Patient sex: M
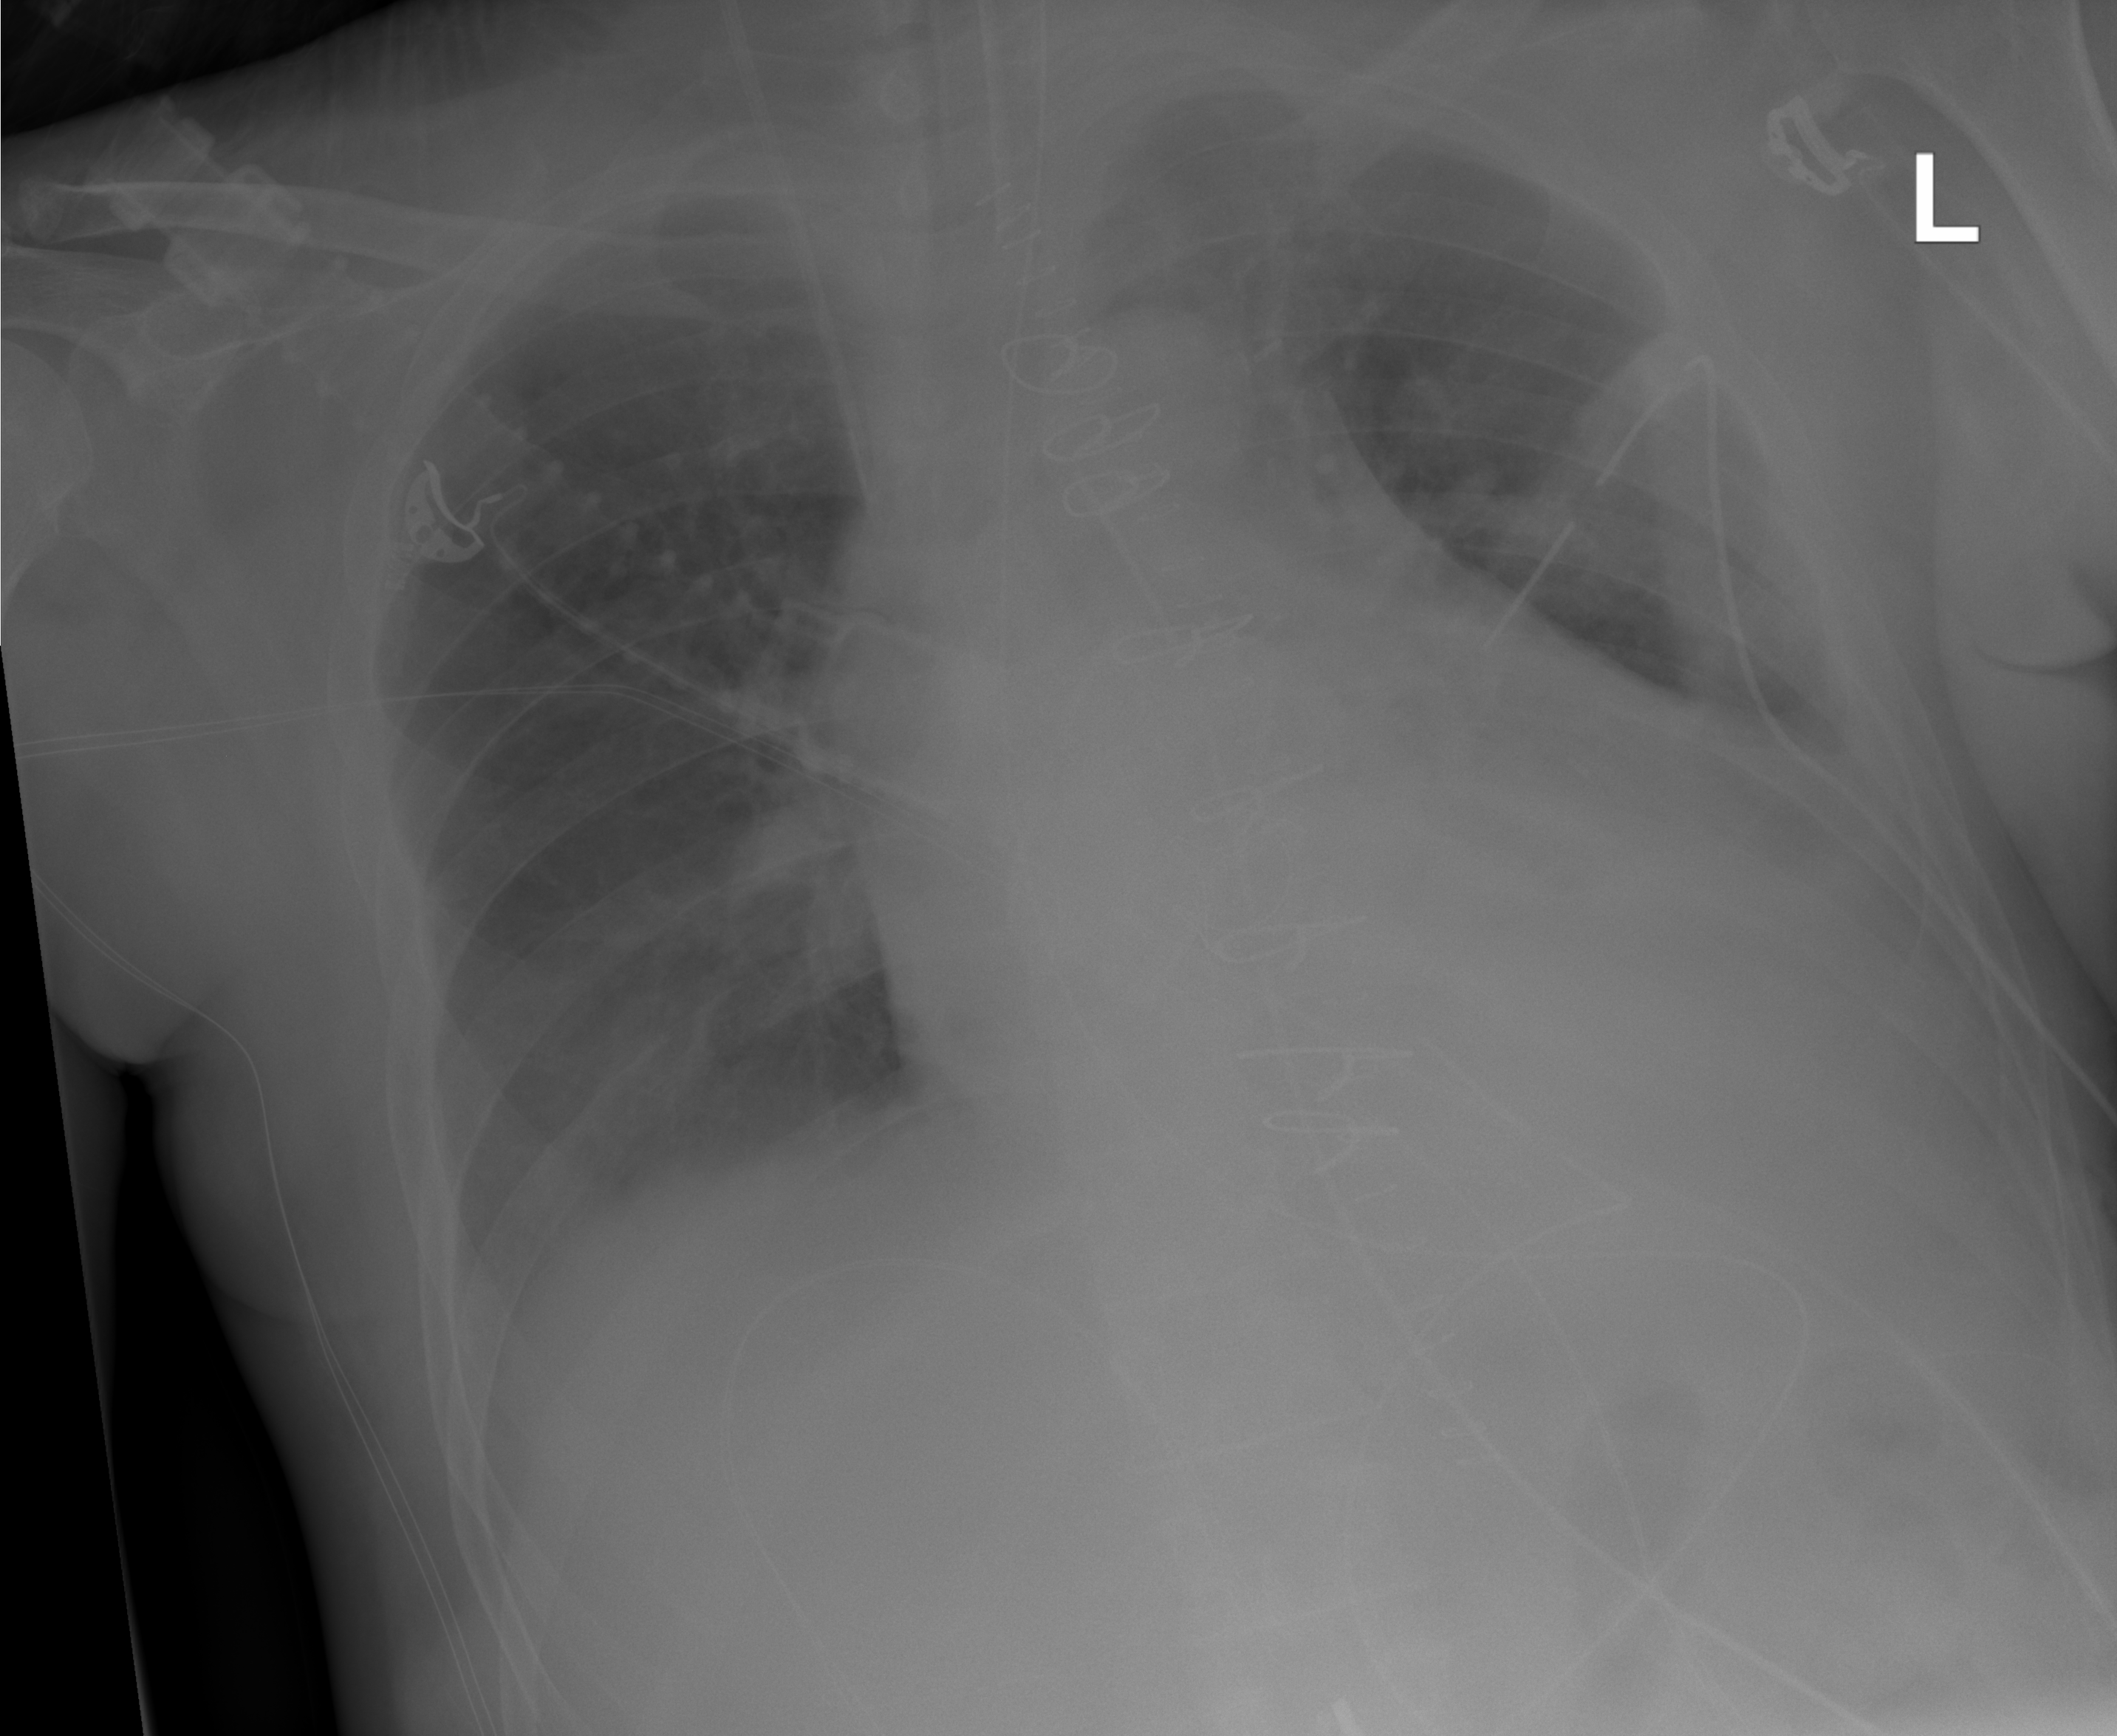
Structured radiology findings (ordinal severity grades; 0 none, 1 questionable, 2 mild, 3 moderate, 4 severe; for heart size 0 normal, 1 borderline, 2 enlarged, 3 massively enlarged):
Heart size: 2
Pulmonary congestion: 1
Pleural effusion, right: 2
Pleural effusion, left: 2
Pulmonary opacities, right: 0
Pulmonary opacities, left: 0
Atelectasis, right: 2
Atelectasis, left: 2